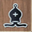
Piece: bB